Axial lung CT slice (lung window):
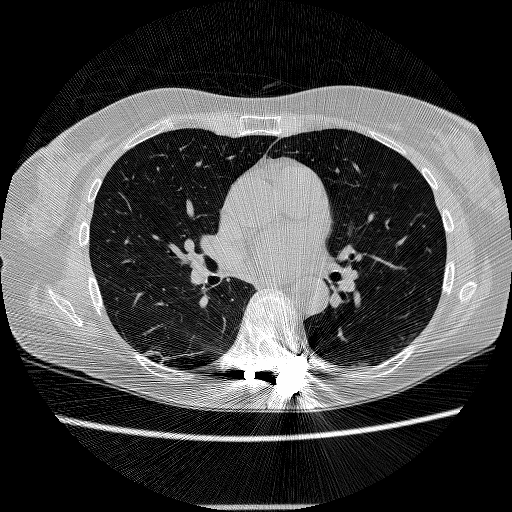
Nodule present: no